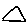
Label: triangle